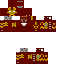
A male human skin with dark skin, wearing brown long hair dressed in a red armor chest and red pants, featuring a closed mouth.